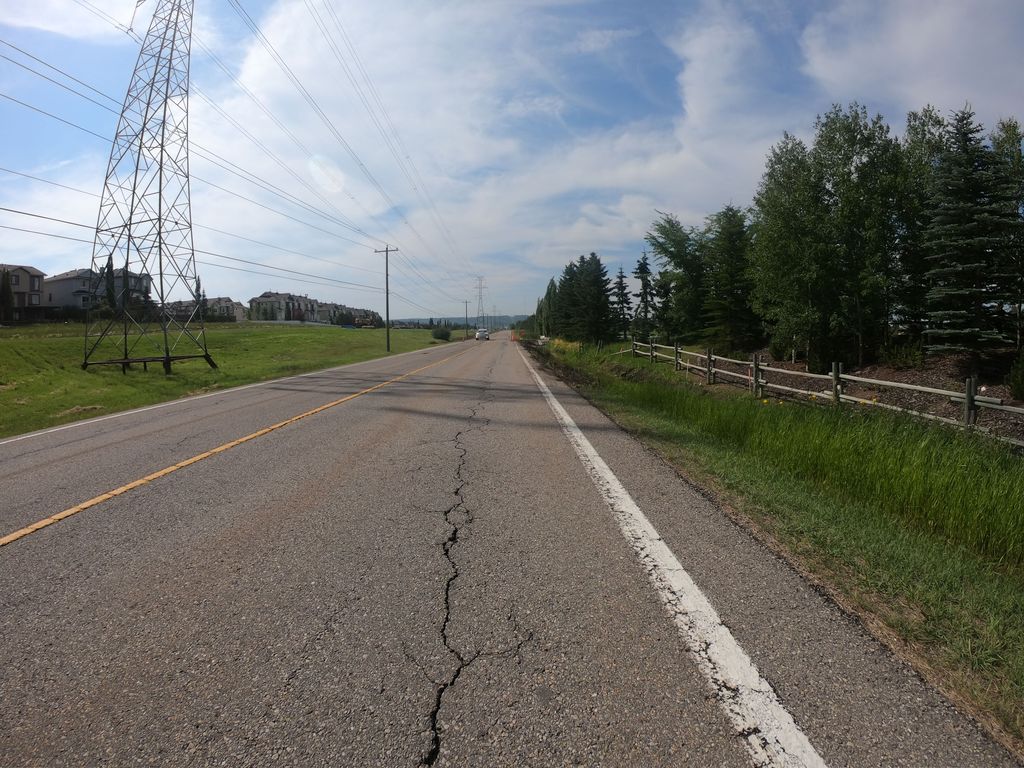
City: calgary